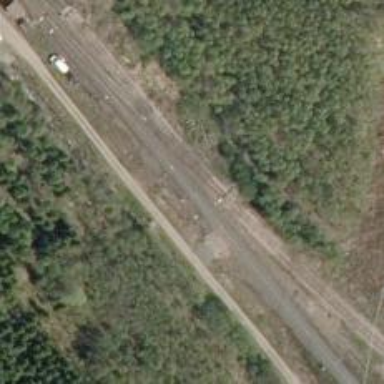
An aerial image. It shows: Railway signal.